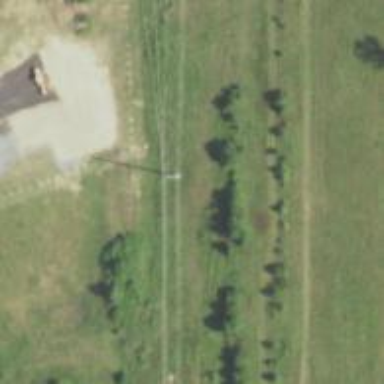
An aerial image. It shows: Power pole.